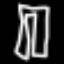
Label: pants